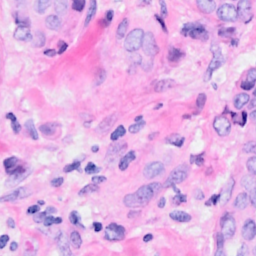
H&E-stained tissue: Breast